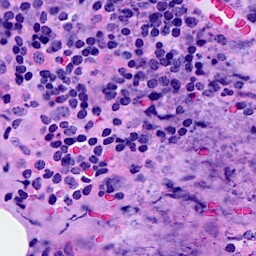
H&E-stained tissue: Breast